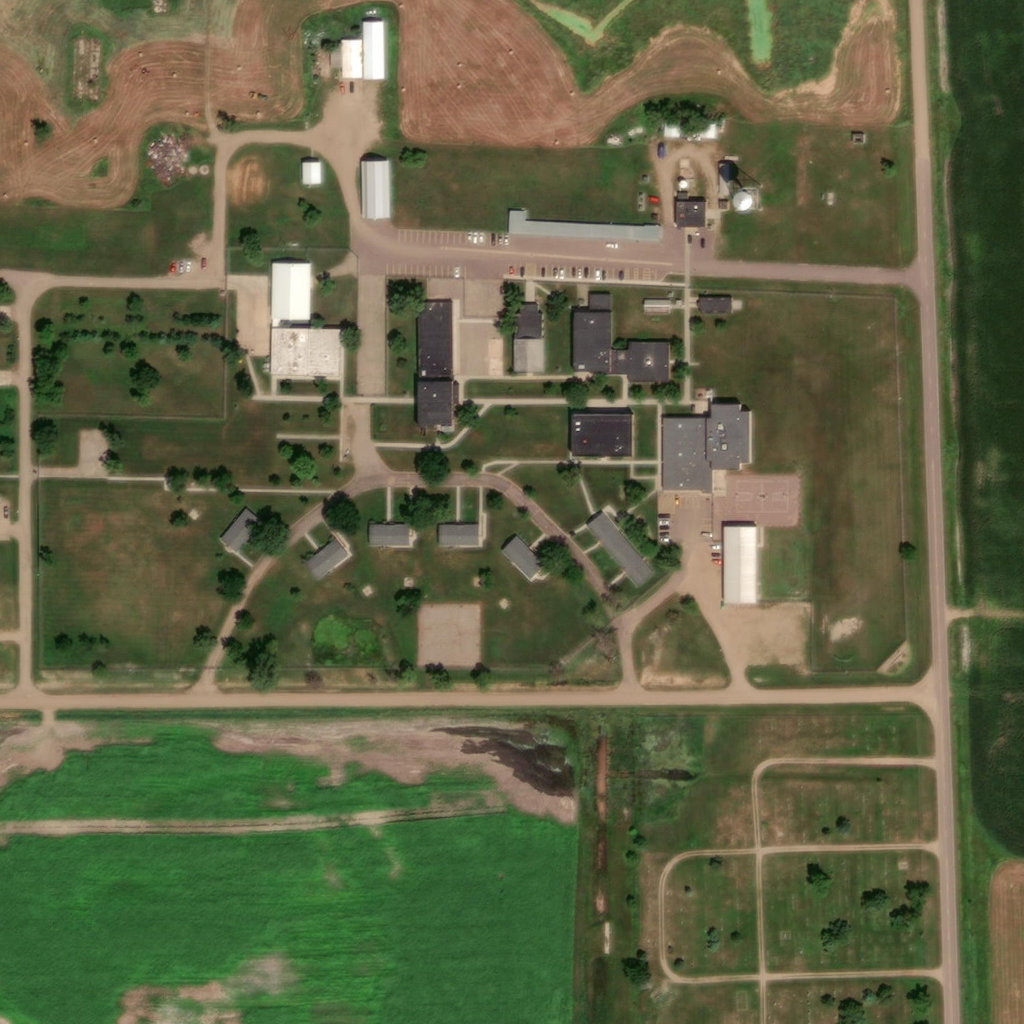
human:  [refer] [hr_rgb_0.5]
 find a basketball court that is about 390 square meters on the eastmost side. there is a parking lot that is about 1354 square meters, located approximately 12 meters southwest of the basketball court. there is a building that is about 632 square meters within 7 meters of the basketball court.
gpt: <box>[[71, 46, 76, 50, 0]]</box>